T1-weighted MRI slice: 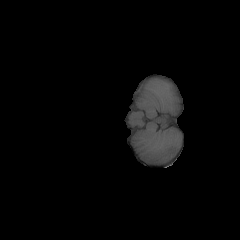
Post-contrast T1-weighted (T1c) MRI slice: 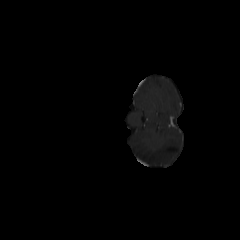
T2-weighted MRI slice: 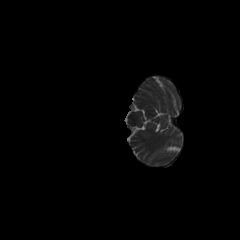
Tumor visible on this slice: no